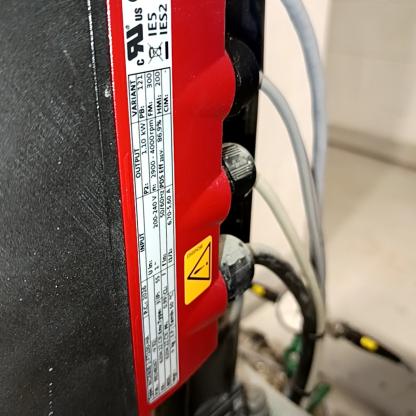
Klasa: tabliczka-znamionowa